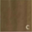
Piece: xx